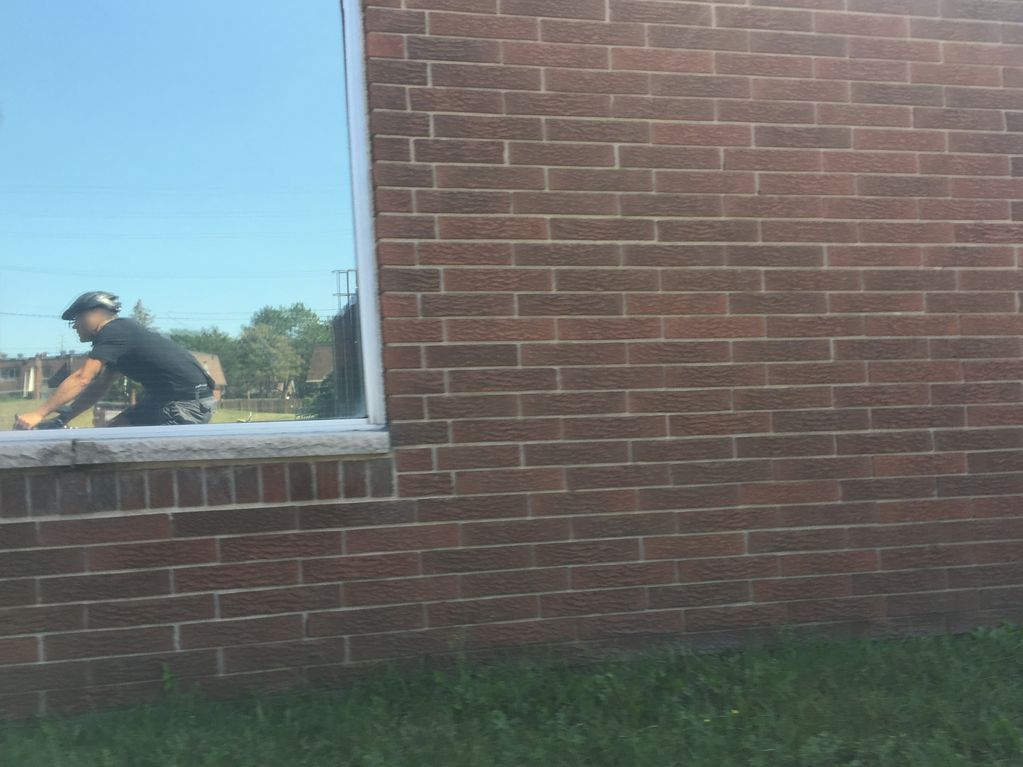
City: ottawa-gatineau